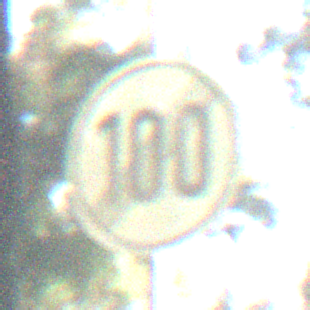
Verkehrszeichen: EndeGeschwindigkeit100
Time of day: MorningAfternoon
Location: Outdoor (Nature)
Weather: Clear
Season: NotSpecified
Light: Natural